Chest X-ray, PA view. Patient: 69 years old, sex F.
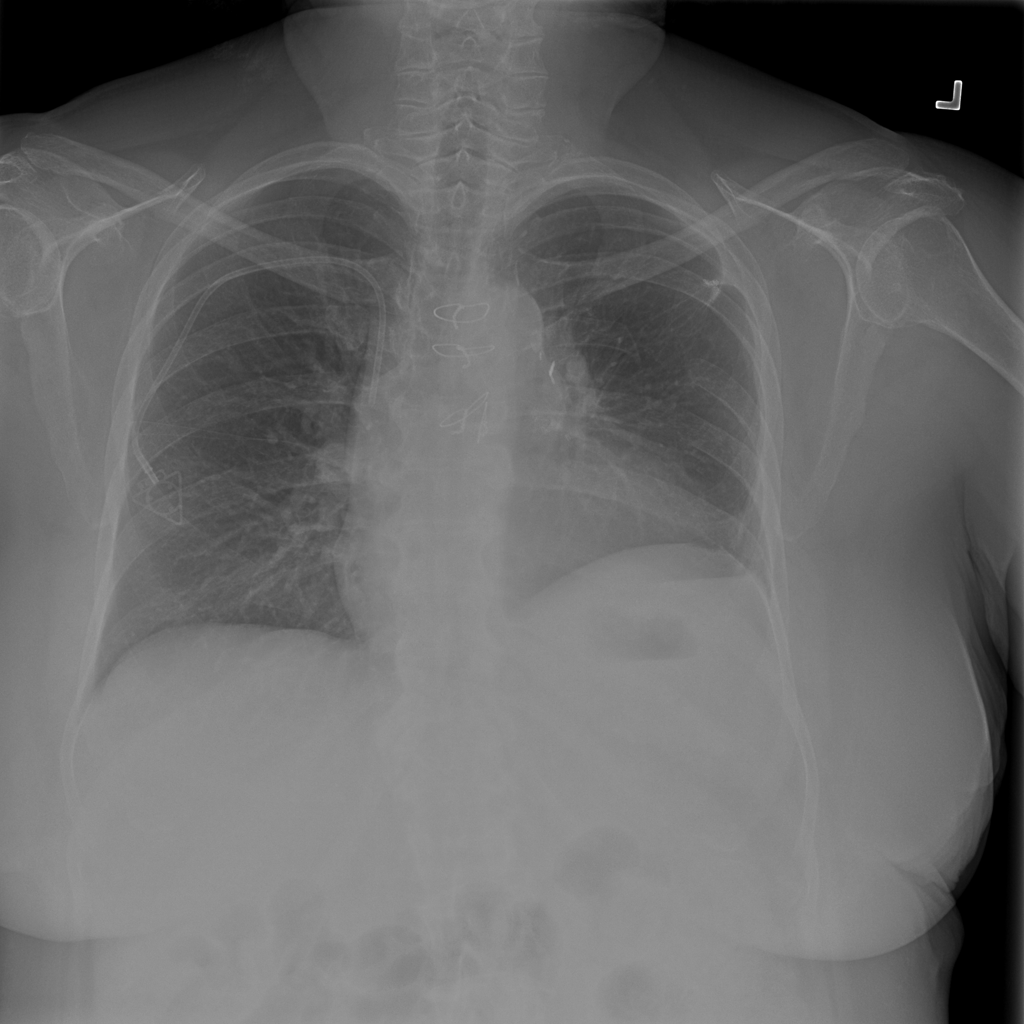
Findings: Atelectasis, Infiltration